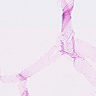
Metastatic tissue present: no